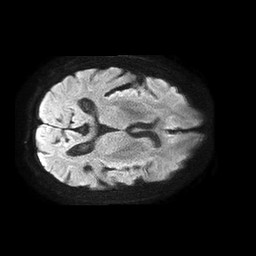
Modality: TRACE
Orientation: axial
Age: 73
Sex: female
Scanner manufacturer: philips
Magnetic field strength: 1.5 T
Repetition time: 4.6 s
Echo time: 0.08941 s